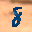
Label: 8